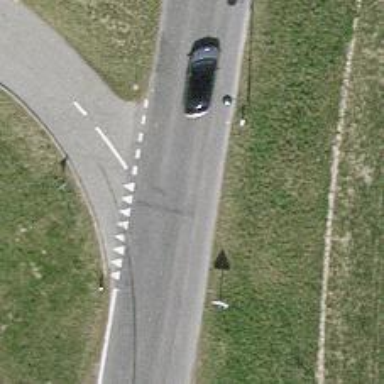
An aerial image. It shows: Tertiary road.